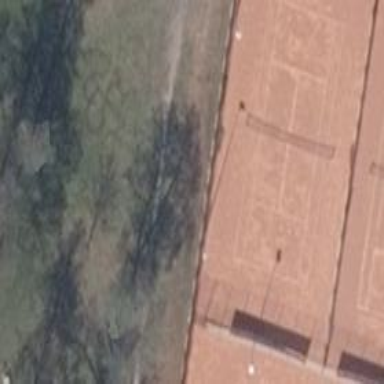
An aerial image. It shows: Clay tennis court on pitch.